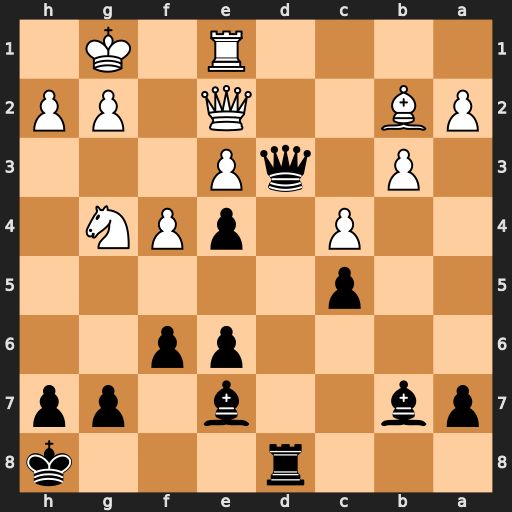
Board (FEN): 3r3k/pb2b1pp/4pp2/2p5/2P1pPN1/1P1qP3/PB2Q1PP/4R1K1
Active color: b
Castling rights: -
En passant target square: -
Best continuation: Qxe2 Rxe2 Rd1+ Kf2 h5